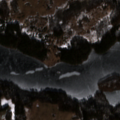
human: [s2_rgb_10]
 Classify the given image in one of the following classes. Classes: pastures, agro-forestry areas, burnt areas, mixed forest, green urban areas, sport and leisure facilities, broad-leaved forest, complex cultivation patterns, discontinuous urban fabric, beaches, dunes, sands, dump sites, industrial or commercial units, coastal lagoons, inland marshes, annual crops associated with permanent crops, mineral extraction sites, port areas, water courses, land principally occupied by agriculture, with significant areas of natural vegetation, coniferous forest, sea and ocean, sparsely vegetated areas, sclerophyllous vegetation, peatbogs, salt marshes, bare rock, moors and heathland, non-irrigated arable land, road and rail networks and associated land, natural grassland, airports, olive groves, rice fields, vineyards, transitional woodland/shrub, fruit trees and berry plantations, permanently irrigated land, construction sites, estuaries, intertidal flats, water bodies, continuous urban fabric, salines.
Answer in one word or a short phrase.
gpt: pastures, complex cultivation patterns, land principally occupied by agriculture, with significant areas of natural vegetation, broad-leaved forest, coniferous forest, mixed forest, water bodies